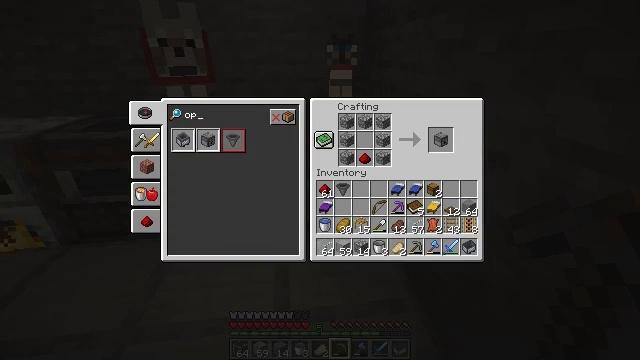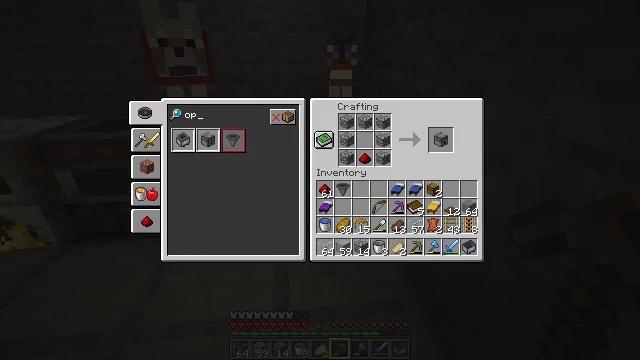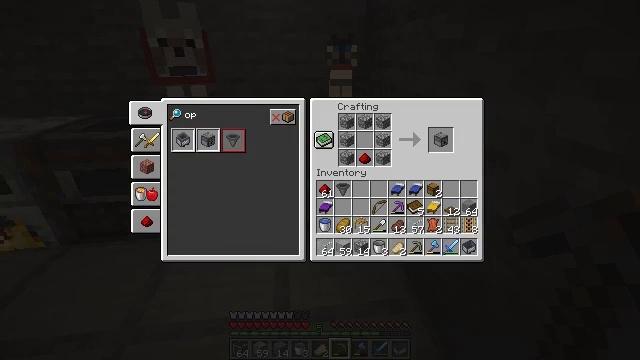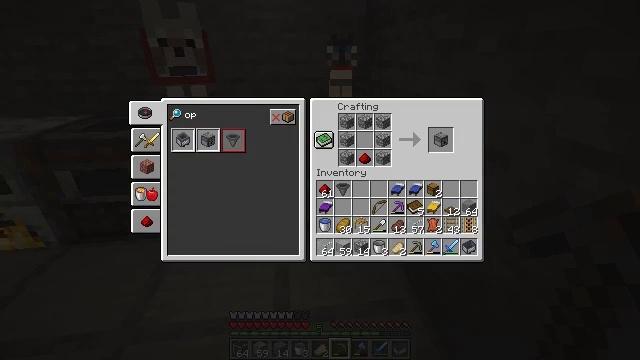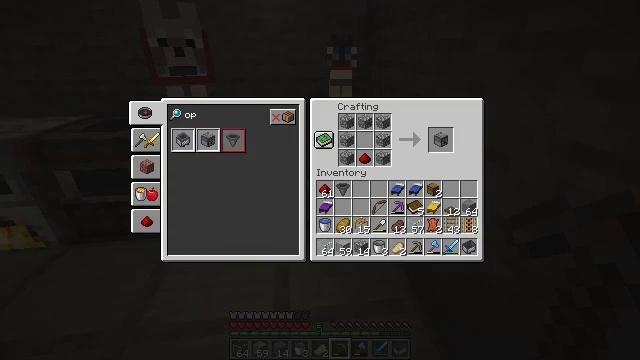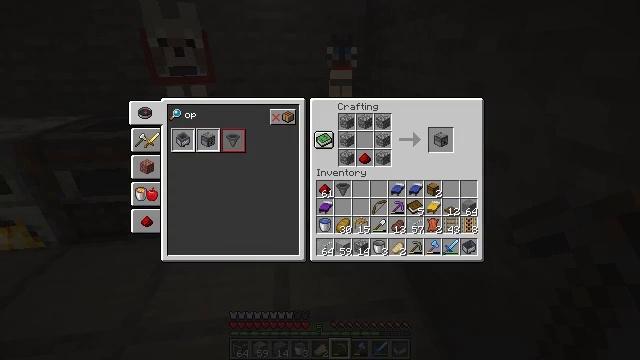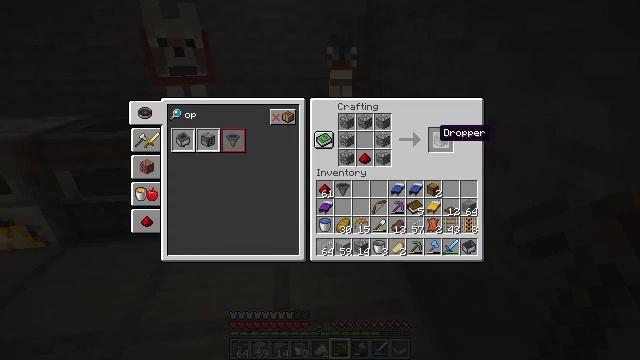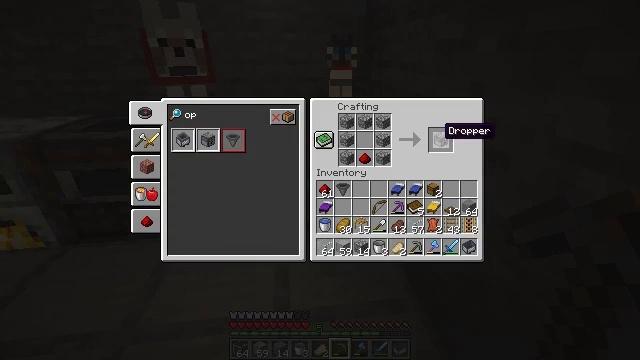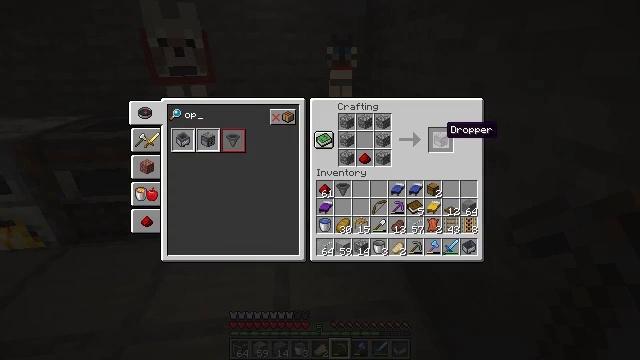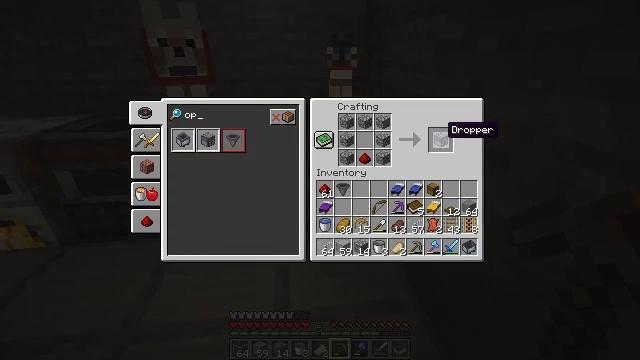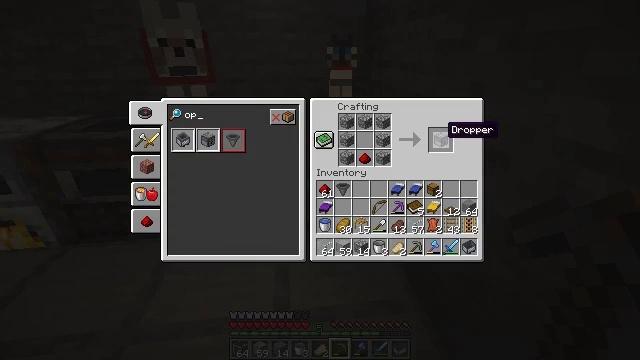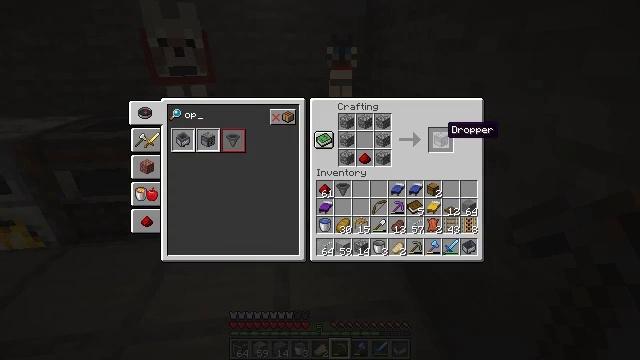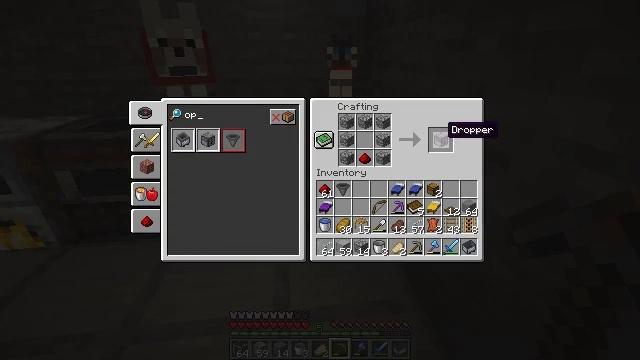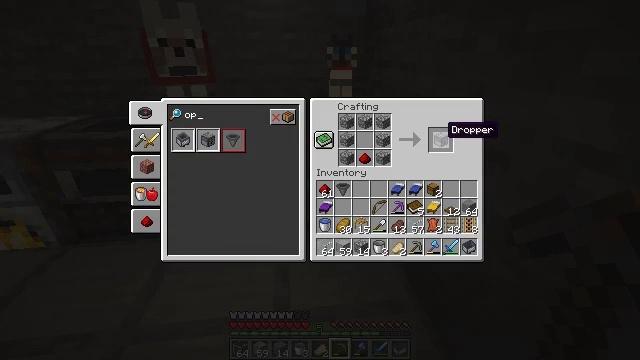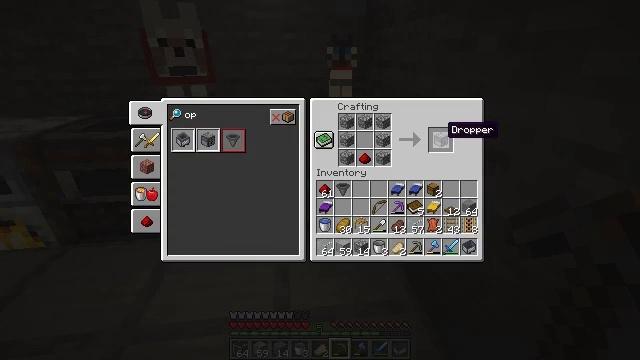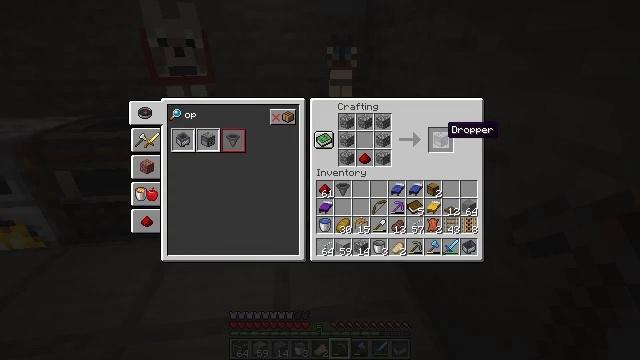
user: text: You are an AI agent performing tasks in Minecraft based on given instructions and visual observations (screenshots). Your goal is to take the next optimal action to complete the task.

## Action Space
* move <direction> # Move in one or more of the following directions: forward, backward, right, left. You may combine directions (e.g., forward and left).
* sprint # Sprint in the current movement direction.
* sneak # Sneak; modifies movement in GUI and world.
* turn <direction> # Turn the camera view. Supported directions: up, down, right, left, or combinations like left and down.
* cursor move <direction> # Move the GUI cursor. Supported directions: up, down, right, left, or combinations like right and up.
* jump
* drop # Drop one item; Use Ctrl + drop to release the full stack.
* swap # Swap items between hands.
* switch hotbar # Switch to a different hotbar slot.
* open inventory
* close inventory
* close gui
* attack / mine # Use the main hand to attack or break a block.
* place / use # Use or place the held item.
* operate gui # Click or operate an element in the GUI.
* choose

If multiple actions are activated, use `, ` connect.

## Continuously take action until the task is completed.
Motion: motion action
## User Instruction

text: Craft a dropper.
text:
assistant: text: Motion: no_op
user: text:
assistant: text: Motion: no_op
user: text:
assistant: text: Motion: no_op
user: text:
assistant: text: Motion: sneak
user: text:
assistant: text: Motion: sneak
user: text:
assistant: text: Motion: sneak
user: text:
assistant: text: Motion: sneak
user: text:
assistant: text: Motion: sneak
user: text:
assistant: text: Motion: sneak
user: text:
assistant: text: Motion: sneak
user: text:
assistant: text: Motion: sneak
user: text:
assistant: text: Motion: sneak
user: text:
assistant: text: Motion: sneak
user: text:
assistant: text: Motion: sneak
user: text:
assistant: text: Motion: sneak
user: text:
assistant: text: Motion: sneak
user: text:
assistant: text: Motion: sneak
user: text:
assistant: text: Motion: sneak
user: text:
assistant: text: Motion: sneak
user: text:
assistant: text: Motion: sneak
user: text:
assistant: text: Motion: sneak, attack / mine
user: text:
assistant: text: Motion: sneak, attack / mine
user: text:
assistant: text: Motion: sneak
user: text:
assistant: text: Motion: sneak
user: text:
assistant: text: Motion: sneak
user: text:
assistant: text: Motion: sneak